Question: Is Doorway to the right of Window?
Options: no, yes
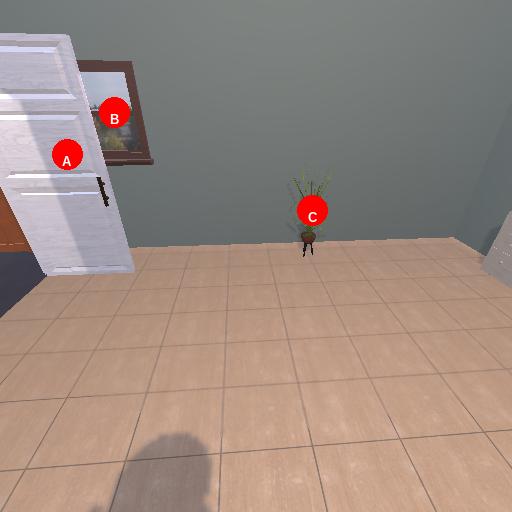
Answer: no